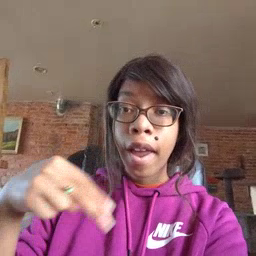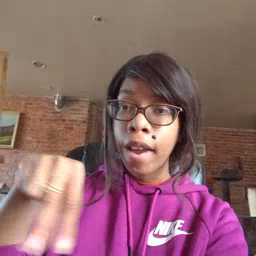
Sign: dance